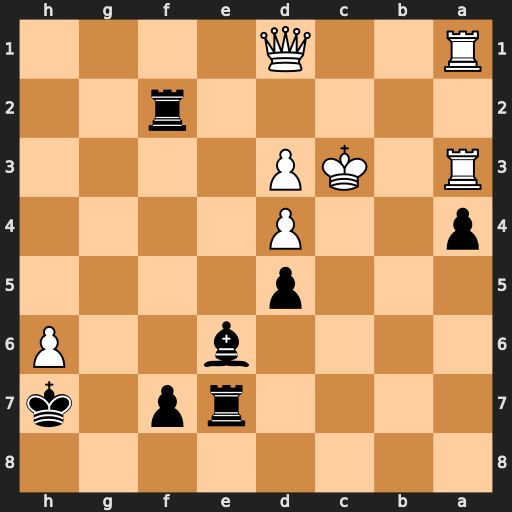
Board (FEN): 8/4rp1k/4b2P/3p4/p2P4/R1KP4/5r2/R2Q4
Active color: b
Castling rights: -
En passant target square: -
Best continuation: Rc7+ Kb4 Rb2+ Rb3 Rxb3+ Qxb3 axb3